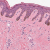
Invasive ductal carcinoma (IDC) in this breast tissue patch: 0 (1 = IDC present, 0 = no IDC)